Interaction volume radius: 5 \u00c5
Interaction volume height: 10 \u00c5
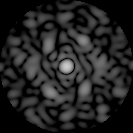
Disorder parameter: 0.5908